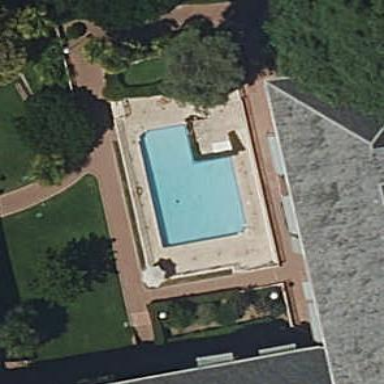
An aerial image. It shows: Swimming pool located in leisure land.